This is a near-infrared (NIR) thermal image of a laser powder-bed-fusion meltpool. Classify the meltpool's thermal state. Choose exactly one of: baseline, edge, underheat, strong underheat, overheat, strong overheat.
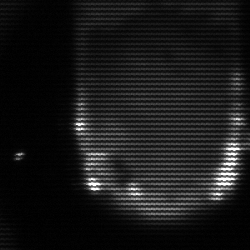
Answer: baseline